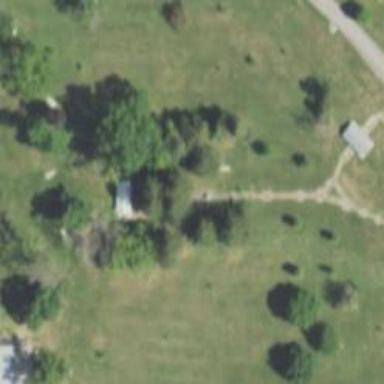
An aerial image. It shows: Disc golf course.